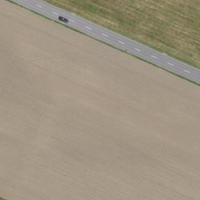
EUNIS habitat code: 52
Species observed at this site:
Aegopodium podagraria